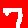
Digit: 7